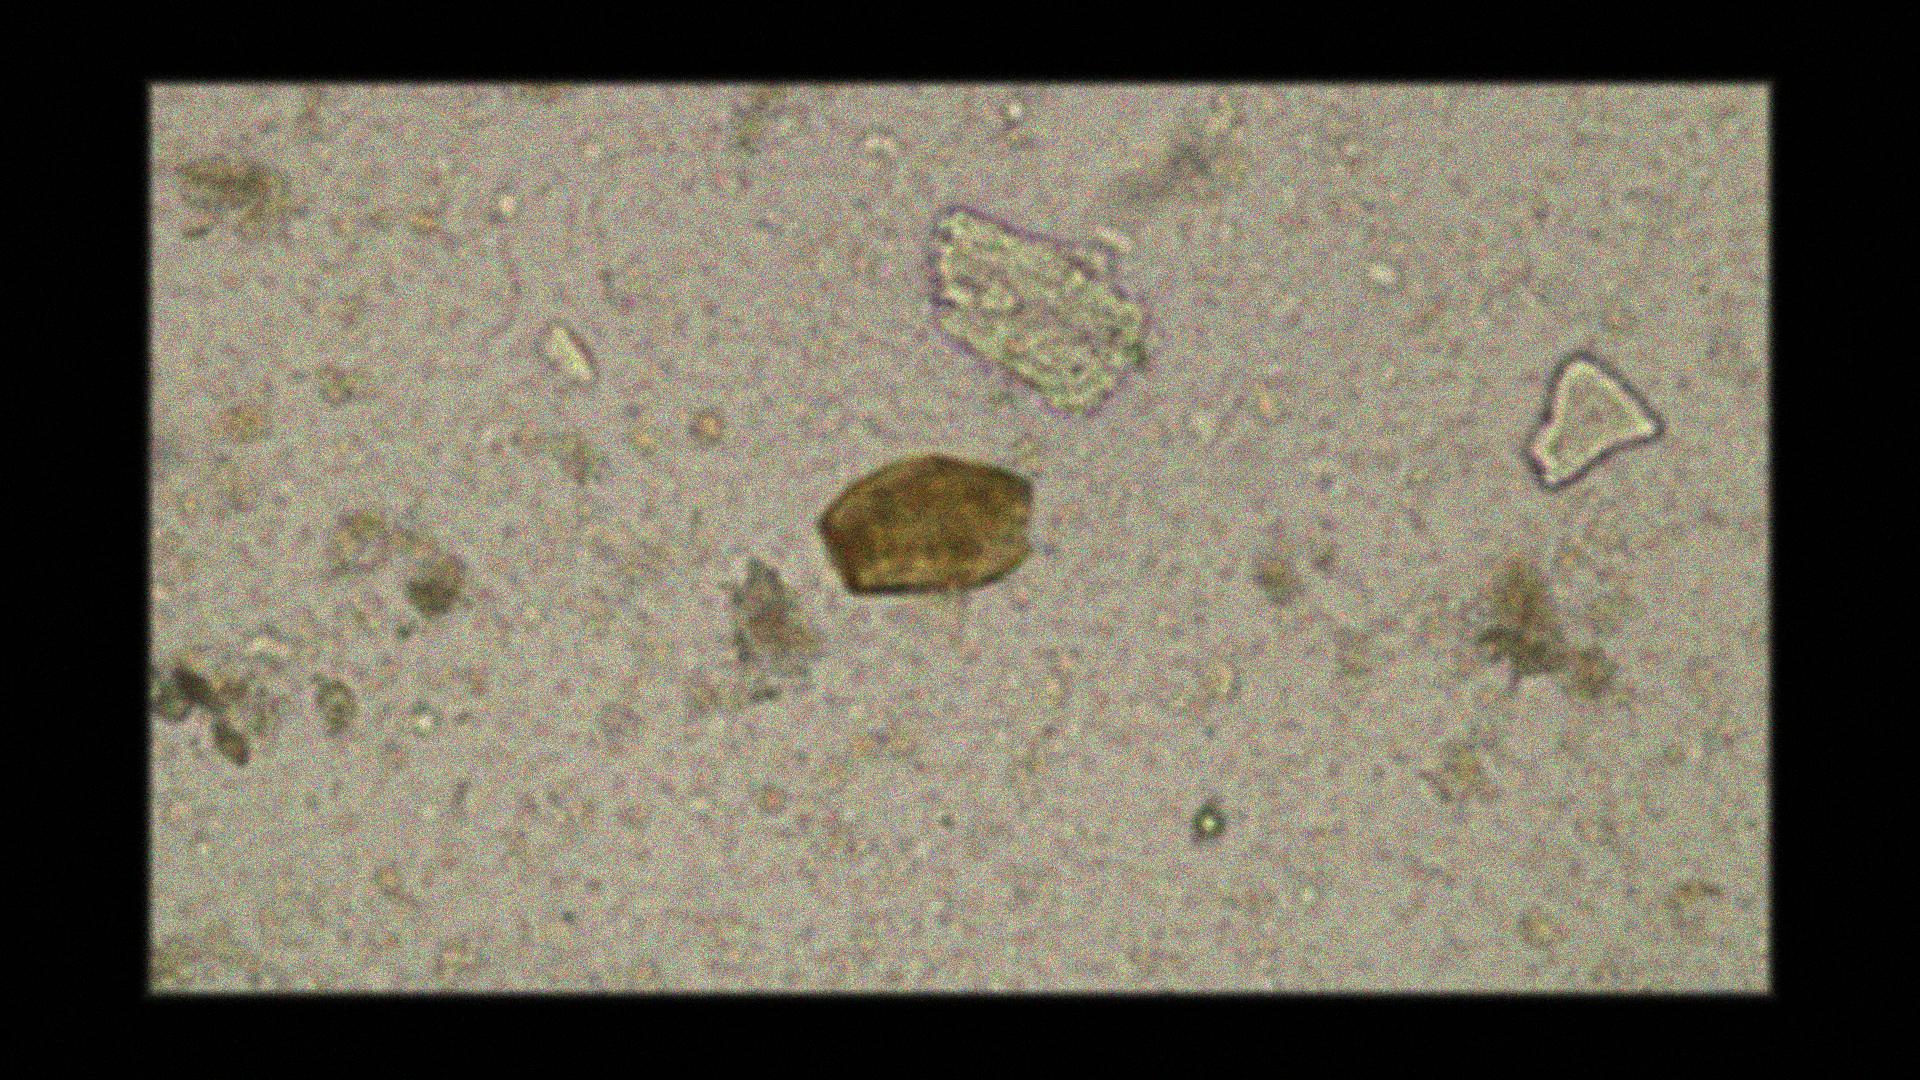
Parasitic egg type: Paragonimus spp